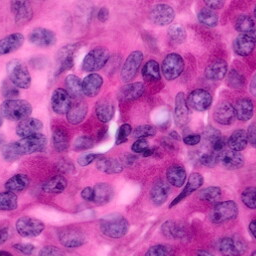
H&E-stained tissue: Pancreatic